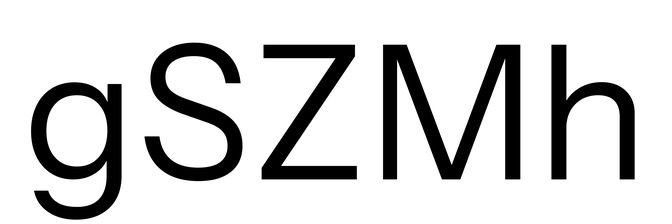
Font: InstrumentSans_Regular